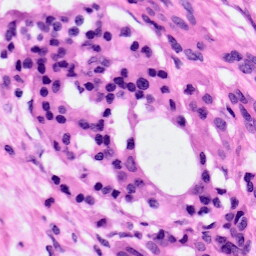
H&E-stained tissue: Pancreatic